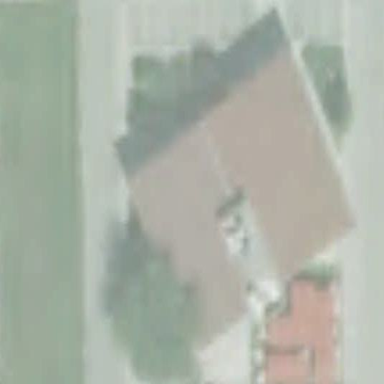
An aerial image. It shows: Retail building housing restaurant.